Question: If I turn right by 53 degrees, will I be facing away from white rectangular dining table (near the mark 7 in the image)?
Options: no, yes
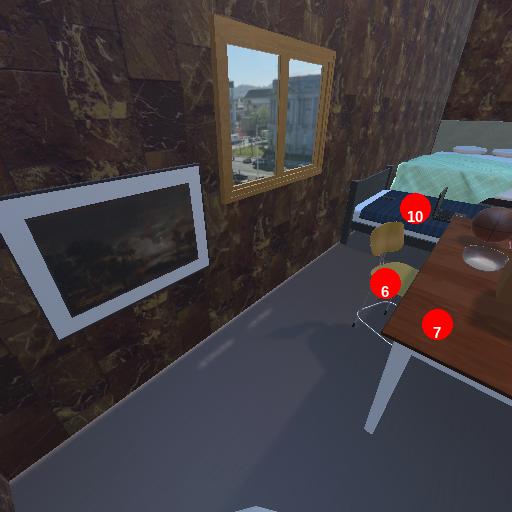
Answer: no